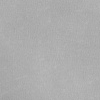
Atmospheric dust classification: dusty